Question: I am working on MUI Select v4.I need to arrange the elements in the order of 2 columns and not as a single column in dropdown.

I tried overriding some styles in MUI but didn't work. Any help is appreciated.
Attaching the sandbox : <URL>
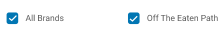
Answer: Add these styles to 'MenuItem'
'''
<MenuItem sx={{ display: "inline-flex", width: "50%" }}>
<Checkbox checked={personName.indexOf(name) > -1} />
<ListItemText primary={name} />
</MenuItem>
'''
<URL>